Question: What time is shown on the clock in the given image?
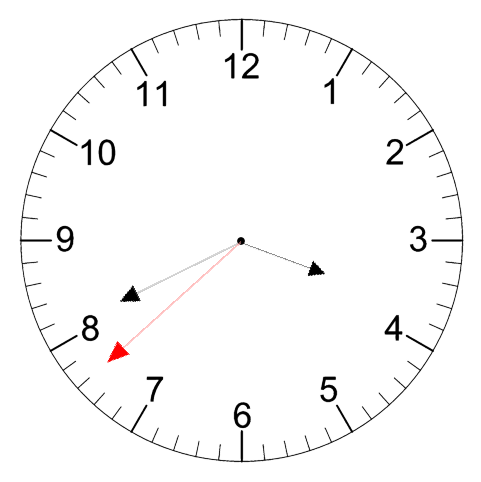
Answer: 03:40:38